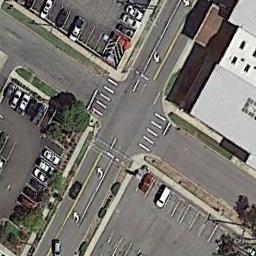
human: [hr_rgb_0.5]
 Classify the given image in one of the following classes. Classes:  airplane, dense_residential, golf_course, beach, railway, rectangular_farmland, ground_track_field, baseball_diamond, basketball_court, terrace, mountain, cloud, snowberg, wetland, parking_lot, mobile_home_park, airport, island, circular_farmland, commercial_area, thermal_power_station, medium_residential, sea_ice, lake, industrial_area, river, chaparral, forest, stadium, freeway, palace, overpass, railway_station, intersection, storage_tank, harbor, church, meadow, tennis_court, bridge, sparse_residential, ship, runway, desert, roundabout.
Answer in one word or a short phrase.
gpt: intersection